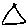
Label: triangle